Question: I have a very simple program, that loads an wavefront obj file, rotate and displays it.
The problem is that the program renders it with some issues (like missing triangles). I had a similar problem when I tried to render a Pyramid with a vertex buffer taken from NeHe's tutorial. So I don't know what cause this rendering issues. Can you help me?
'''
package com.jam.libgdx3DTest;
import com.badlogic.gdx.Game;
import com.badlogic.gdx.Gdx;
import com.badlogic.gdx.graphics.*;
import com.badlogic.gdx.graphics.g3d.loaders.obj.ObjLoader;
import java.io.InputStream;
public class Libgdx3DTest extends Game {
private Mesh shuttleMesh;
private Camera camera;
private float rotateAngle;
public void create() {
if (shuttleMesh == null) {
InputStream in = Gdx.files.internal("shuttle.obj").read();
shuttleMesh = ObjLoader.loadObj(in, false);
}
}
public void render() {
Gdx.gl.glClear(GL10.GL_COLOR_BUFFER_BIT | GL10.GL_DEPTH_BUFFER_BIT);
Gdx.gl10.glMatrixMode(GL11.GL_MODELVIEW_MATRIX);
Gdx.gl10.glLoadIdentity();
camera.update();
camera.apply(Gdx.gl10);
rotateAngle += 0.5f;
Gdx.gl10.glRotatef(rotateAngle, 0f, 1f, 0f);
Gdx.gl10.glRotatef(-90f, 1f, 0f, 0f);
shuttleMesh.render(GL11.GL_TRIANGLES);
}
public void resize(int width, int height) {
float aspectRatio = (float) width / (float) height;
camera = new PerspectiveCamera(67, 2f * aspectRatio, 2f);
camera.translate(0f, 0f, 12f);
}
public void pause(){
}
public void resume(){
}
public void dispose() {
}
}
'''
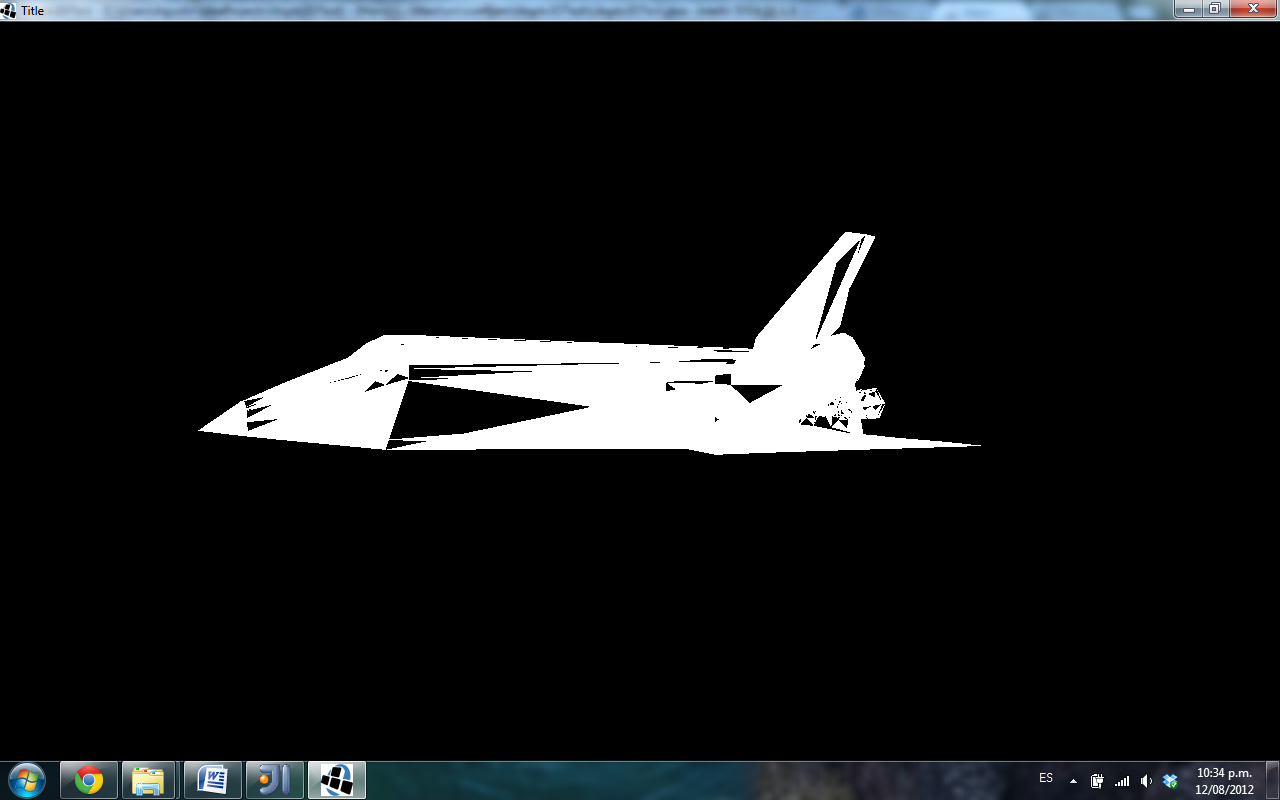
Answer: I think you might be having winding issues i.e. the model has different winding than OpenGL.
OpenGL Winding is counterclockwise by default though this can be changed with glFrontFace(GL_CW);